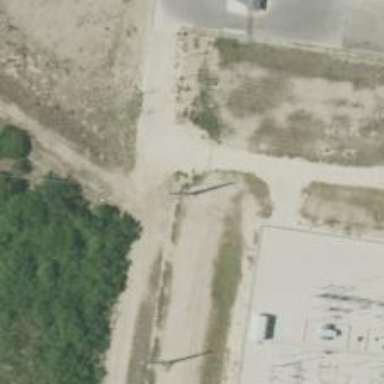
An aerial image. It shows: Power pole.